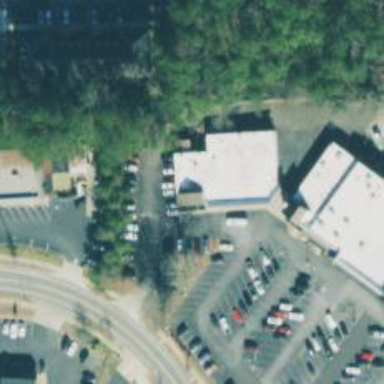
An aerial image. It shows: Car rental service.